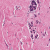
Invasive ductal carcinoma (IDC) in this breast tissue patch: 0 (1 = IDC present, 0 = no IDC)